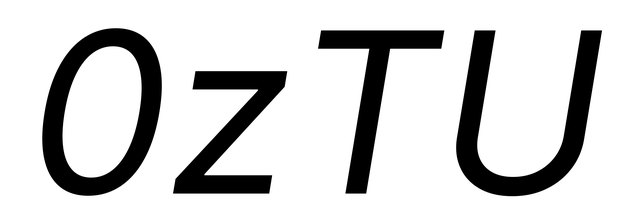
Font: Inter-Italic_Italic